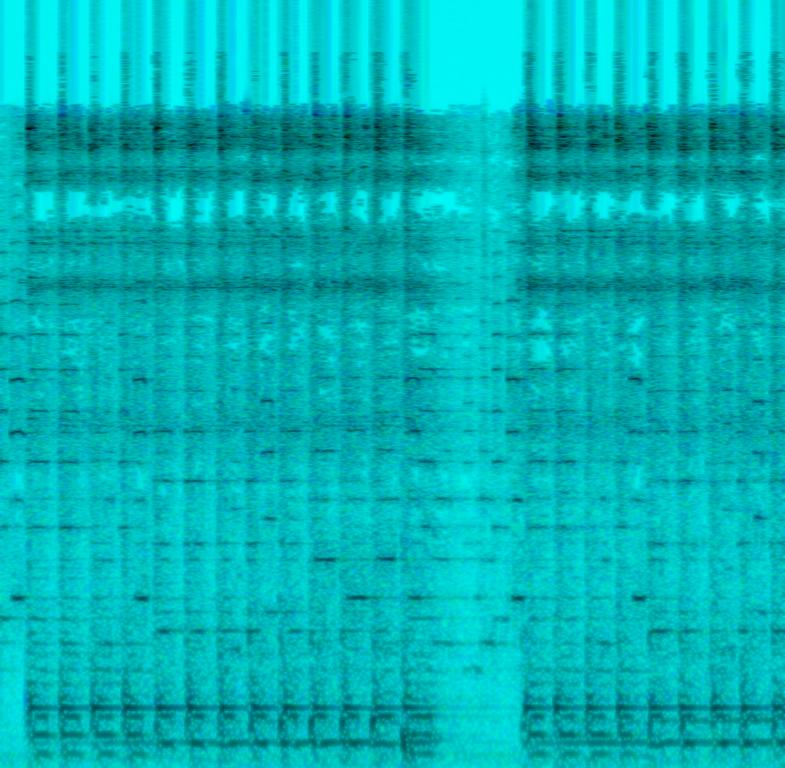
This song features a trumpet playing the main melody. The melody is like a melody played before announcements are made in a kingdom. This is accompanied by a tambourine and a bass. The bass plays one note four times followed by a higher pitched note eight times and back to the first note once. After a three count rest, the bass phrase is repeated. This song can be played in a movie scene announcing the arrival of royalty.